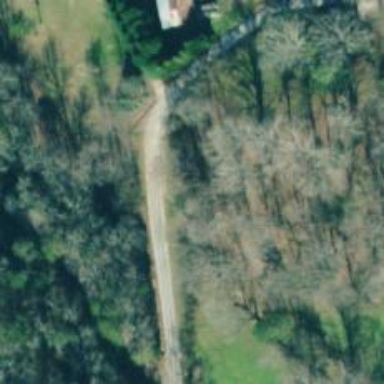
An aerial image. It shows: Residential road.